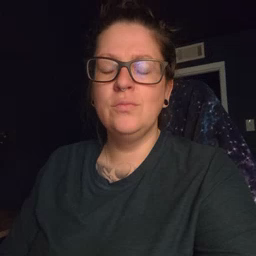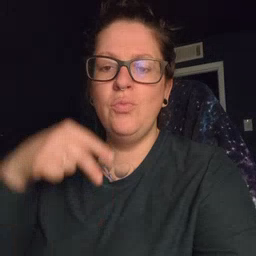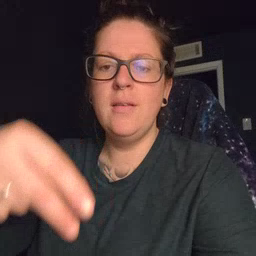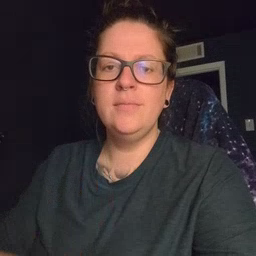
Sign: ride